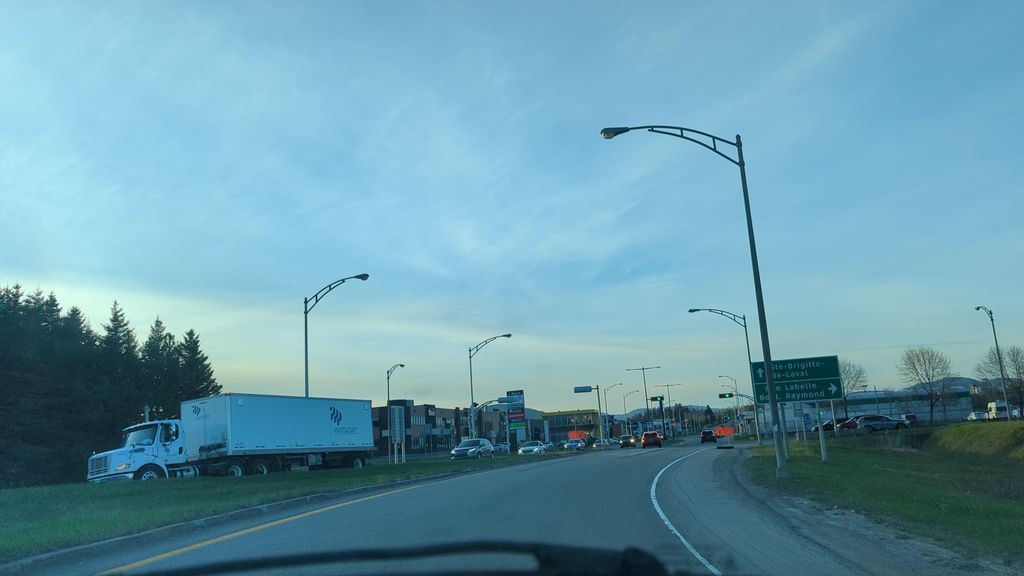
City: quebec_city